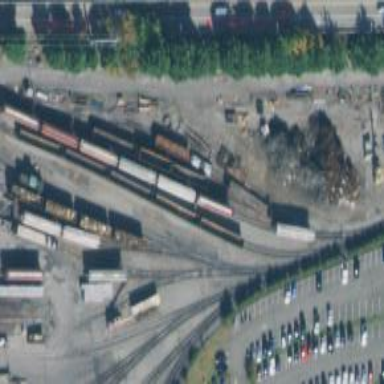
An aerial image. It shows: Railway yard used for servicing trains.